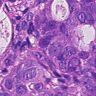
Metastatic tissue present: yes